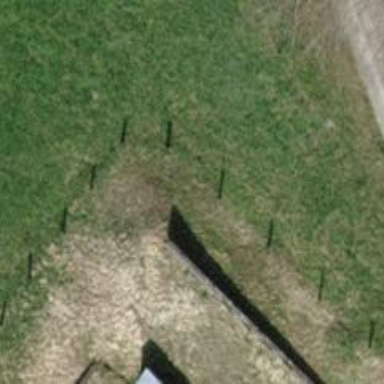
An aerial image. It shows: Retaining wall.